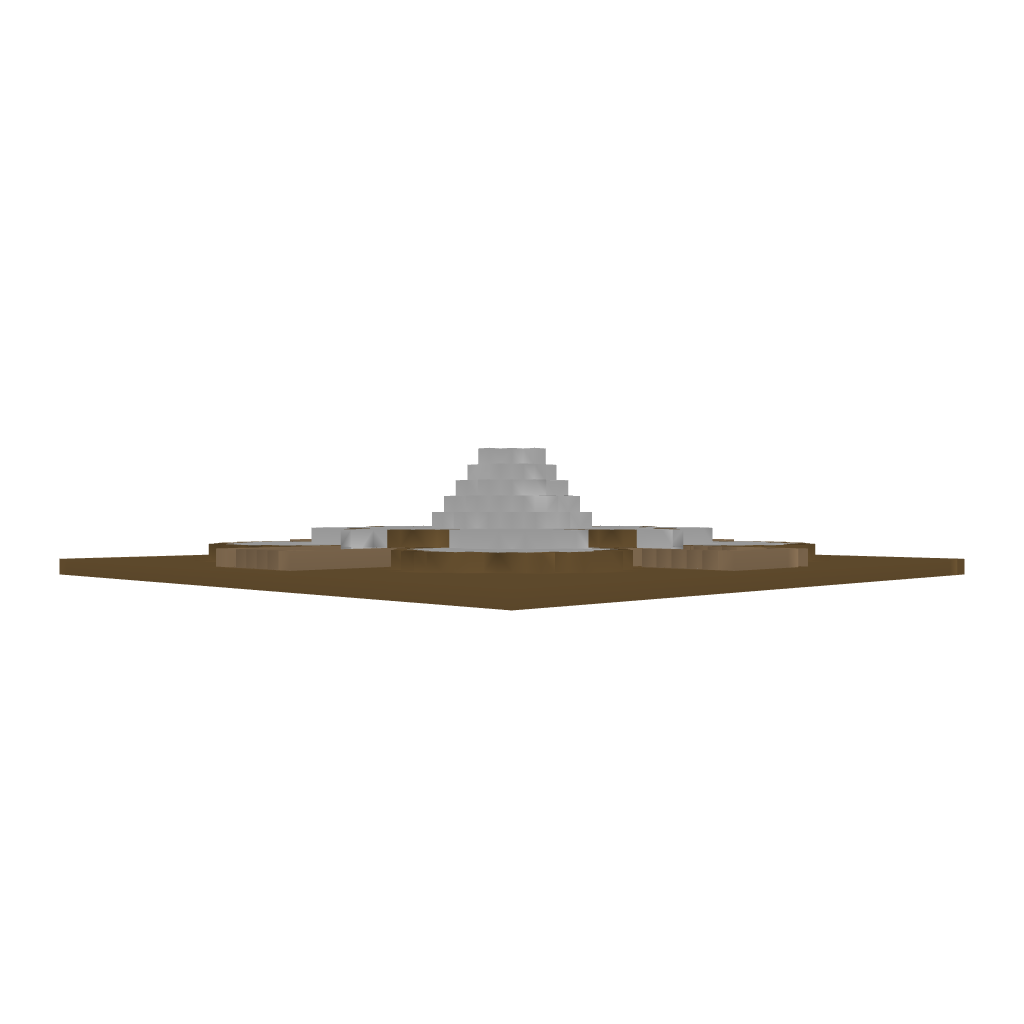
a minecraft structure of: Rustic Water Source